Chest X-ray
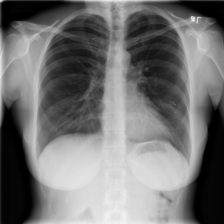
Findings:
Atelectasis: negative
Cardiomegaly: negative
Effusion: negative
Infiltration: negative
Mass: negative
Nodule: negative
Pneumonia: negative
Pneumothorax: negative
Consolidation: negative
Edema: negative
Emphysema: negative
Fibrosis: negative
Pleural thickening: negative
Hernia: negative